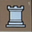
Piece: wR